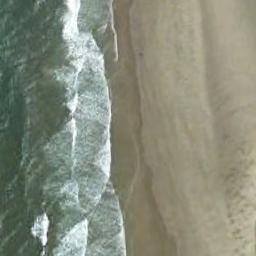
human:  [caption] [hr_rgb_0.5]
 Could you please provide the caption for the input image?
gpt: Taupe beach and green sea with large waves .

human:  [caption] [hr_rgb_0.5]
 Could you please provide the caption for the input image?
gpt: The beach with brown sand and the color of the seawater is dark green .

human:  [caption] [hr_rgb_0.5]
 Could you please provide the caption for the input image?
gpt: The waves of the deep green seawater wash the beach .

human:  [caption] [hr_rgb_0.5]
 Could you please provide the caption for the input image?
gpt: The sea was rough by the beach .

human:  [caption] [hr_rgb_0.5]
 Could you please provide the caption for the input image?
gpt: There are water marks on the beach .